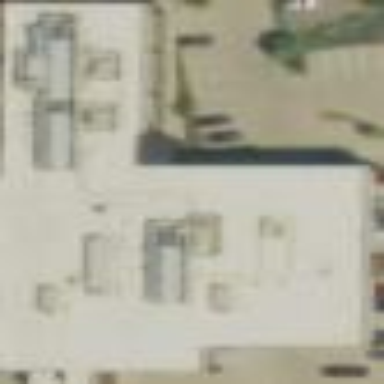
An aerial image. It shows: Office building.